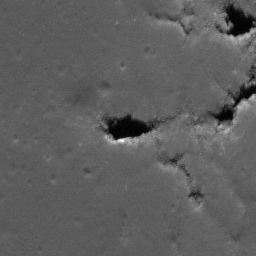
Pit: Messier A 4a
Host crater: Messier A
Host type: impact_melt
Lunar coordinates: latitude -2.044, longitude 46.882